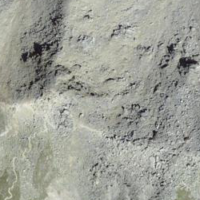
EUNIS habitat code: 48
Species observed at this site:
Gypaetus barbatus